Current action and preconditions to check: trajectory_clear

Your task: For each precondition in the list above, predict whether it will hold at this action.

Consider the current scene as observed from the mobile robot's camera, and analyze the predicted future states of all dynamic agents (e.g., people, animals, vehicles, or any moving entities) within the NEXT SECOND.

IMPORTANT: Only answer "very likely" if you are absolutely certain—based on strong, clear evidence—that a dynamic agent will violate the precondition in the predicted future state. Do NOT answer "very likely" for unlikely, ambiguous, or low-probability risks.

Ask yourself for each precondition: Is there a high probability, with clear and convincing evidence, that the predicted future states of any dynamic agent will interfere with the predicted future state of the currently executing action within the NEXT SECOND, causing that precondition to fail?

Assess the risk level based on these predictions. Use "likely" or "very likely" if motions create a clear risk of interference.

Use "neutral" or "improbable" if agents are nearby but their predicted paths are clearly diverging or non-conflicting.

Failure Risk Categories: "very improbable", "improbable", "neutral", "likely", "very likely"

Answer Format: Output ONLY the probability_of_failure value from these categories: "very improbable", "improbable", "neutral", "likely", "very likely"

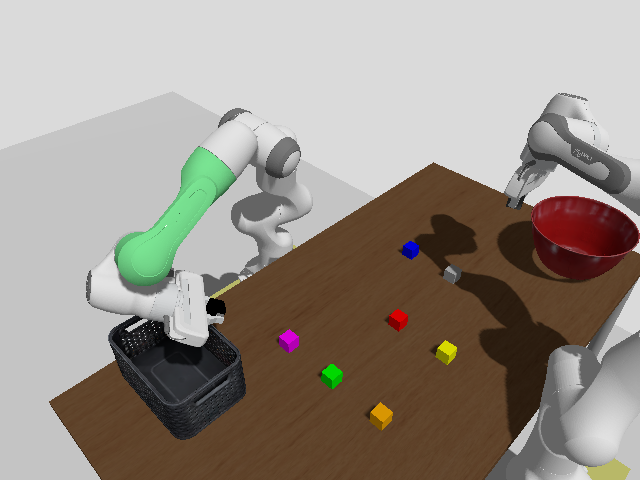

Answer: very improbable